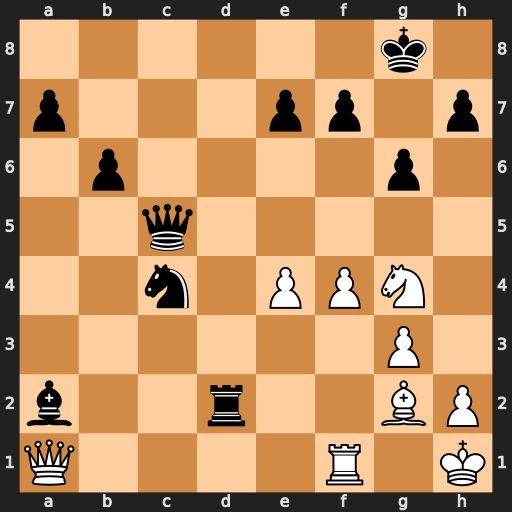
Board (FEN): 6k1/p3pp1p/1p4p1/2q5/2n1PPN1/6P1/b2r2BP/Q4R1K
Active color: w
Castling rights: -
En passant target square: -
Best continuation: Nh6+ Kf8 Qh8#